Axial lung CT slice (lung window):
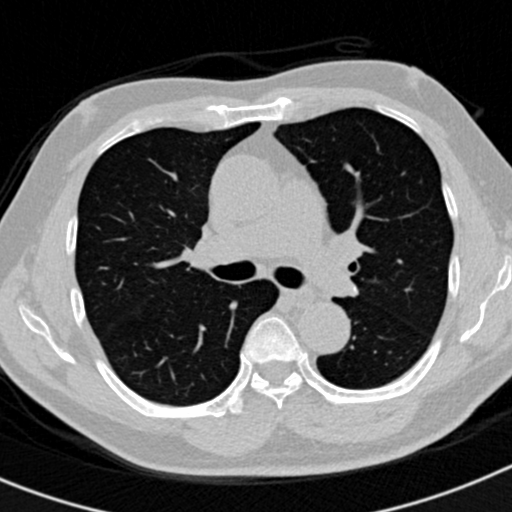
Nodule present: no